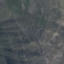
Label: HerbaceousVegetation